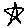
Label: star